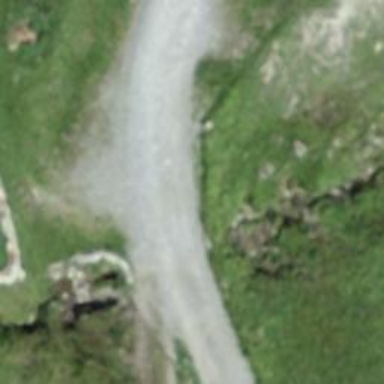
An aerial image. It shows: Gravel track with grade2 quality.